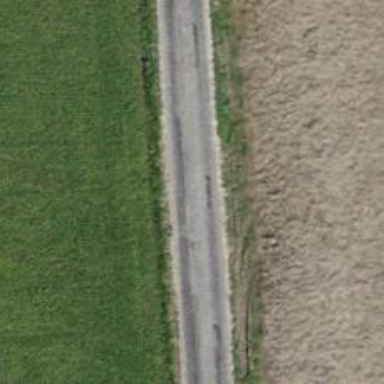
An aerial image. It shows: Well-maintained track road of grade 1.